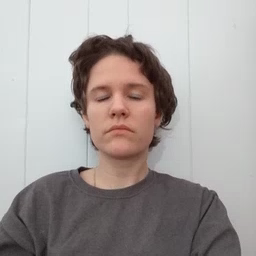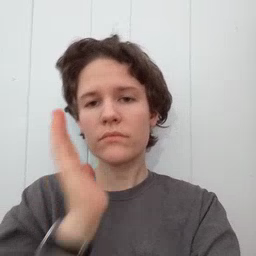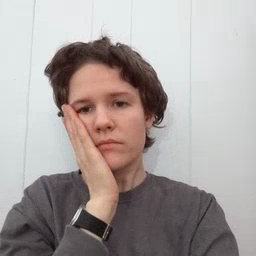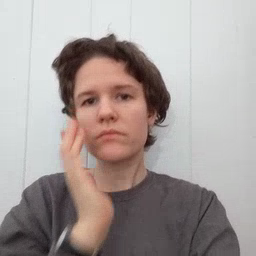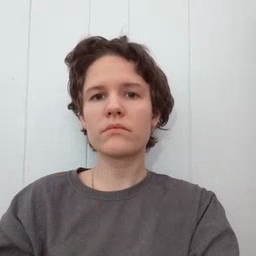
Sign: bed